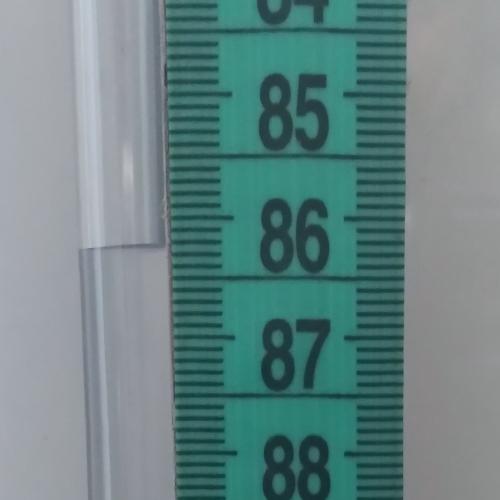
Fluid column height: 86.2 cm